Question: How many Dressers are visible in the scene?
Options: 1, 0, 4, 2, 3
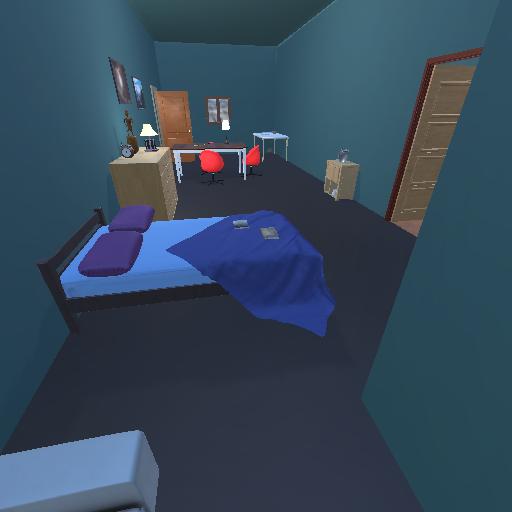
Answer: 1